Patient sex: M
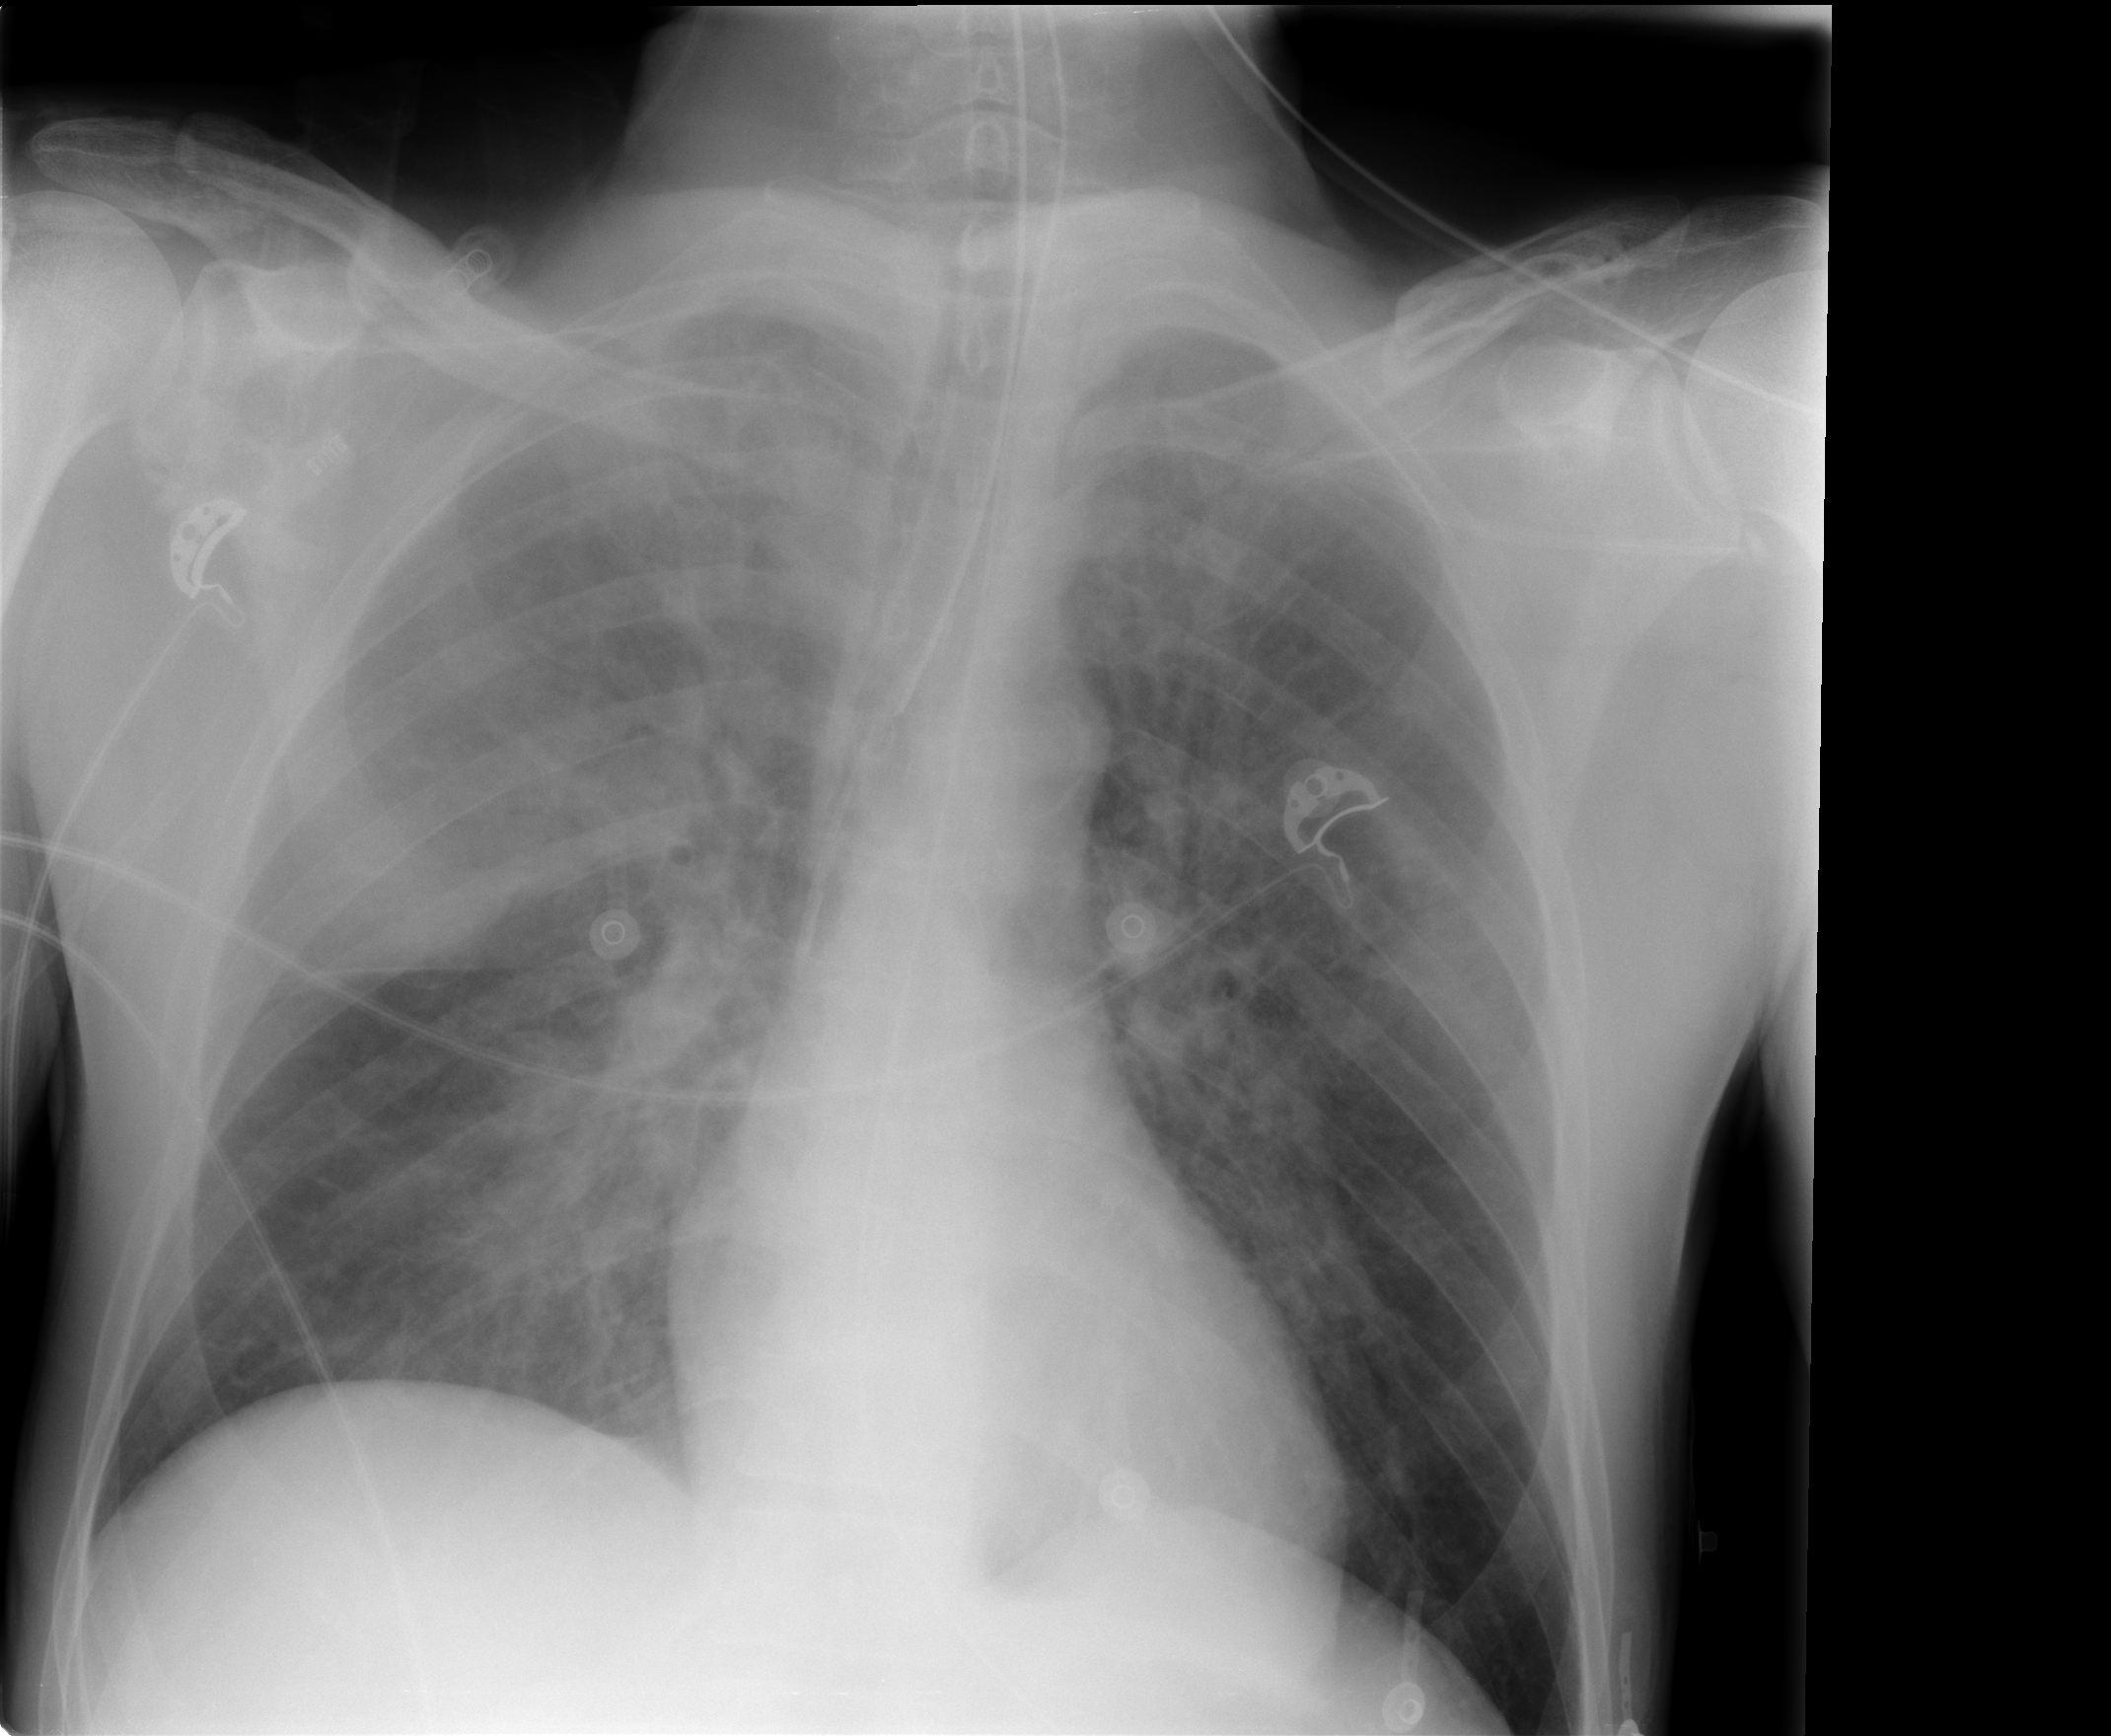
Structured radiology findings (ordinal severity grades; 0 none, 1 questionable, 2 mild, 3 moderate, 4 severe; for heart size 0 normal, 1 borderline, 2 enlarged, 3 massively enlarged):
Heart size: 0
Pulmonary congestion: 0
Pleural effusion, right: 0
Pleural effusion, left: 0
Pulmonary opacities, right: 2
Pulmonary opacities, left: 2
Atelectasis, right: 2
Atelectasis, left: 2